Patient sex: M
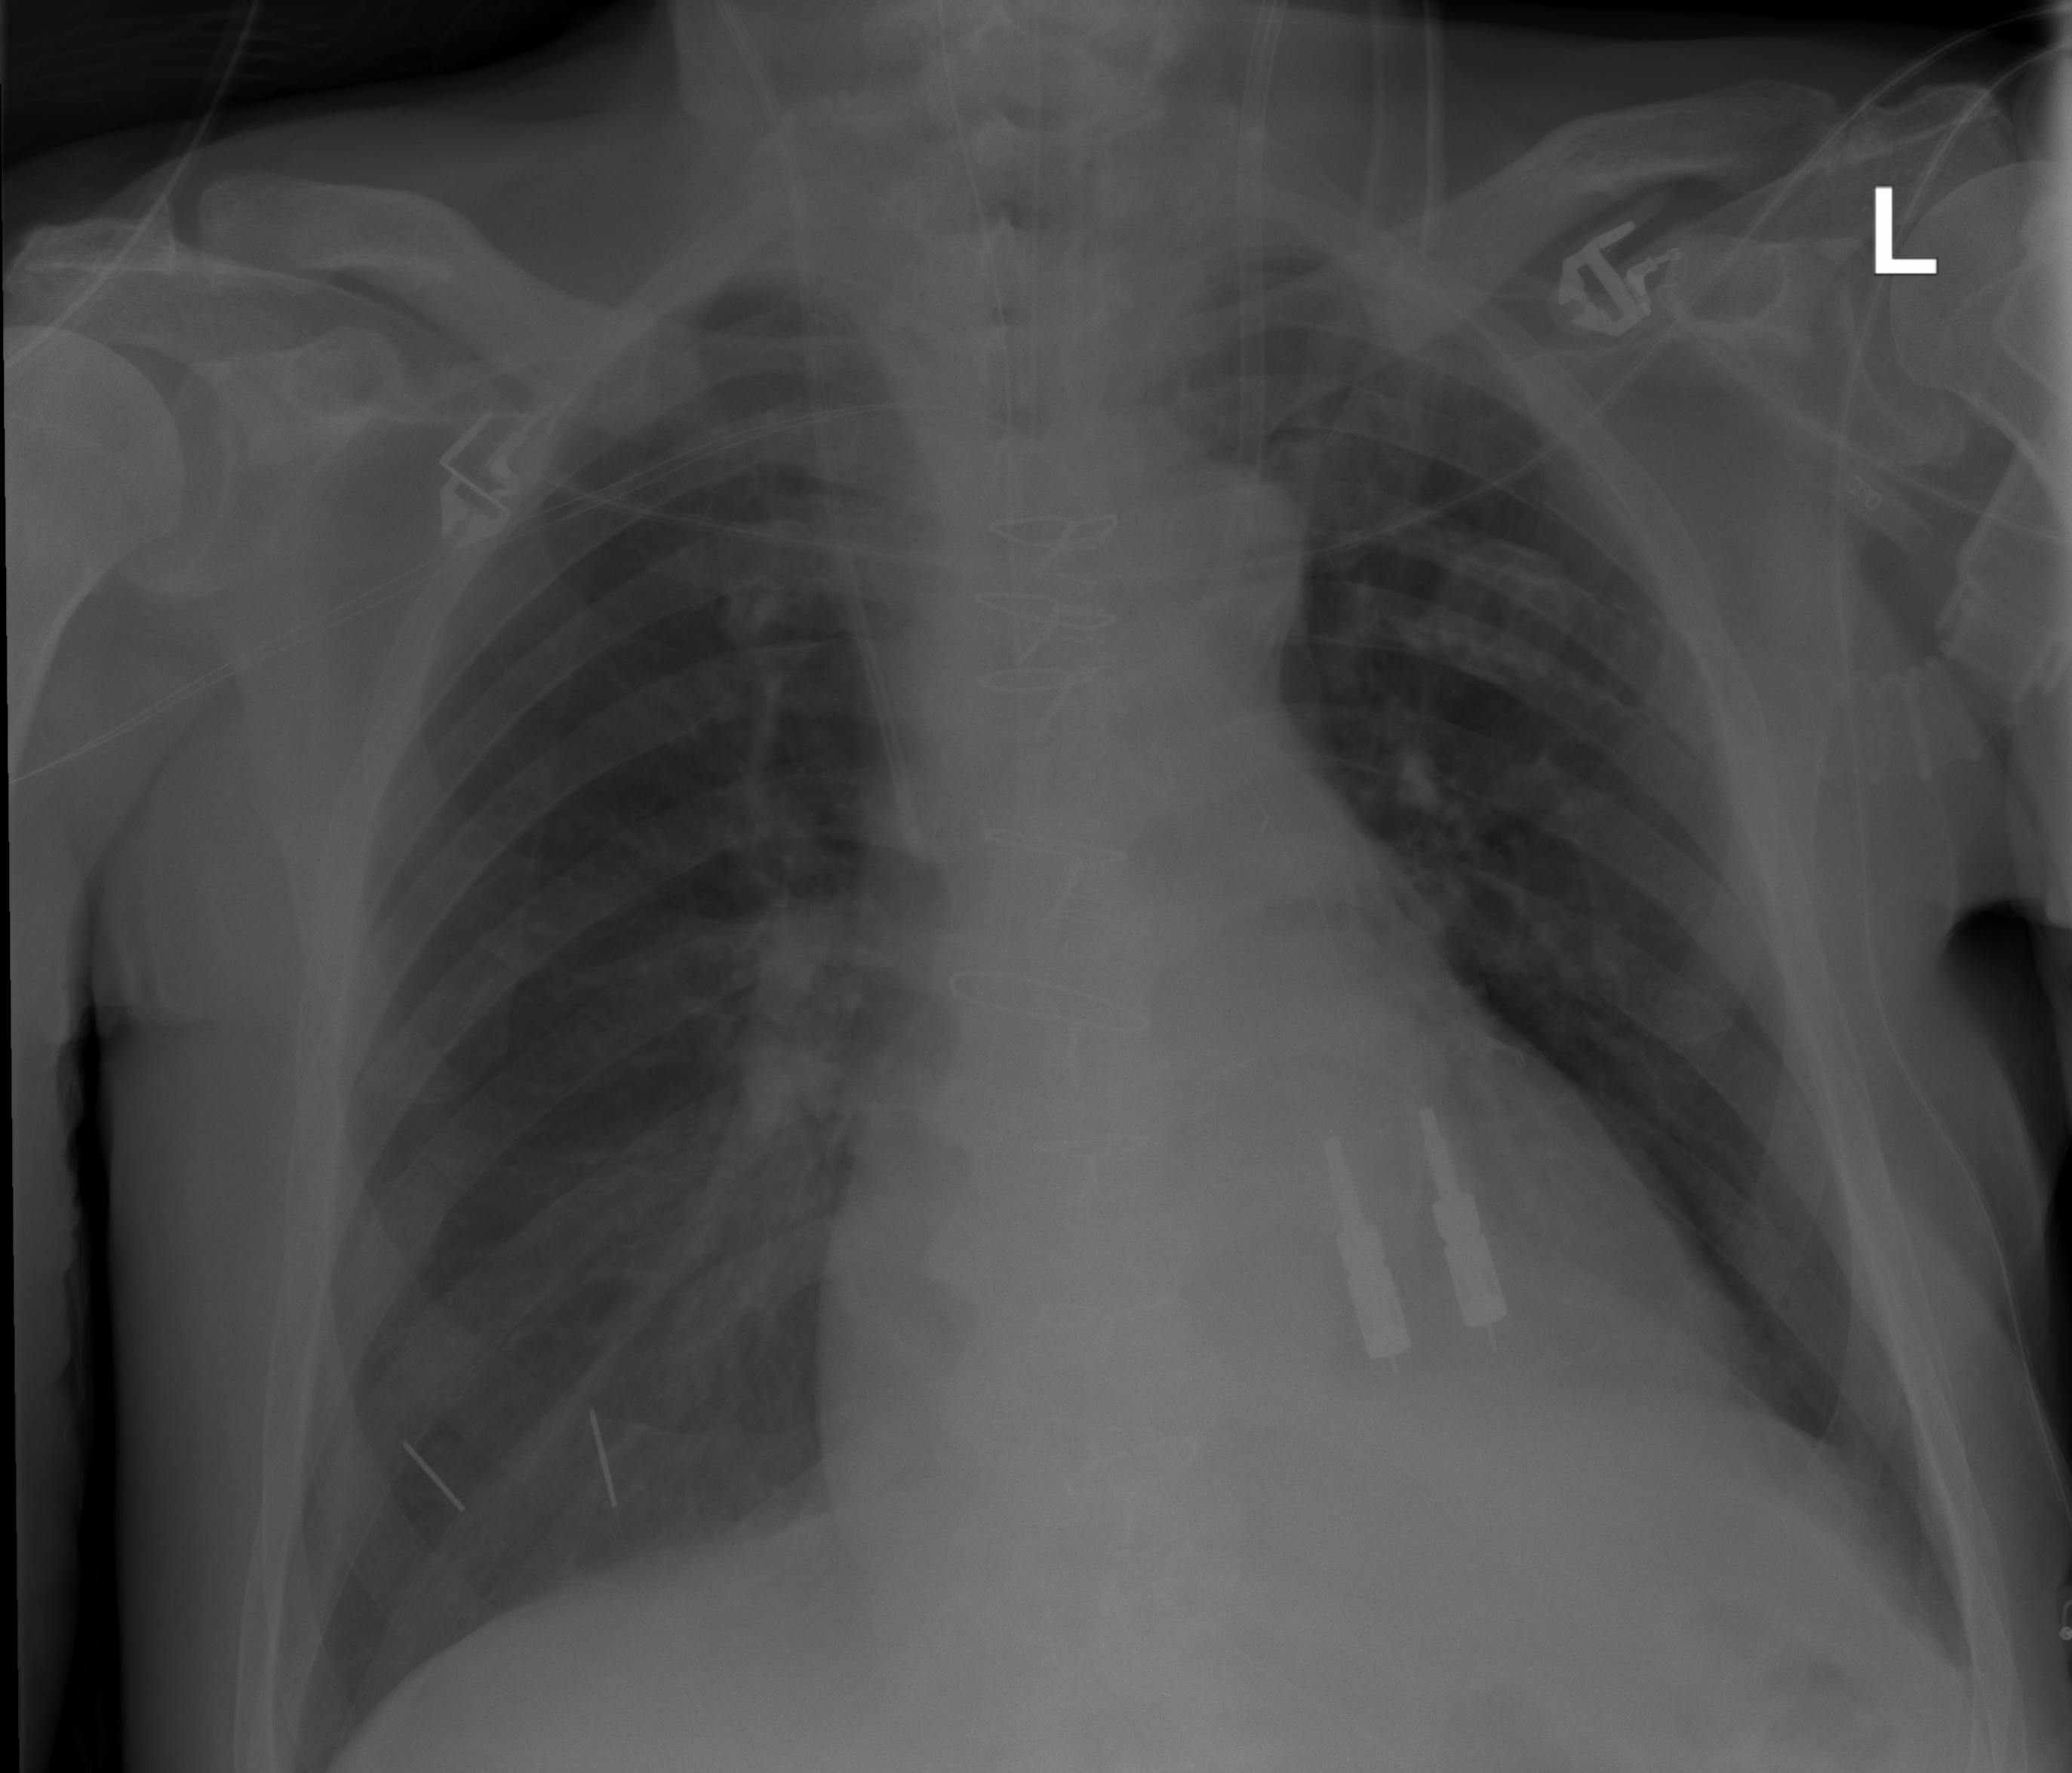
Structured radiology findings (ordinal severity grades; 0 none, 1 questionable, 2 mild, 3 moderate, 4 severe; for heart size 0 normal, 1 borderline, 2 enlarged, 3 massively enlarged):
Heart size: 2
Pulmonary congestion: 0
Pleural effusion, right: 0
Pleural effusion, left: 0
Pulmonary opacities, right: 0
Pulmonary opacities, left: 0
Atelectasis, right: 2
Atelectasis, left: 0